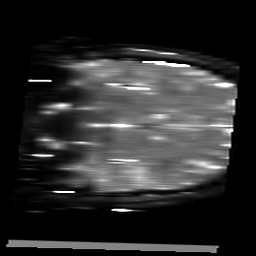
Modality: T2starmap
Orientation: coronal
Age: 46
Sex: female
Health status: ill